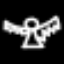
Label: angel